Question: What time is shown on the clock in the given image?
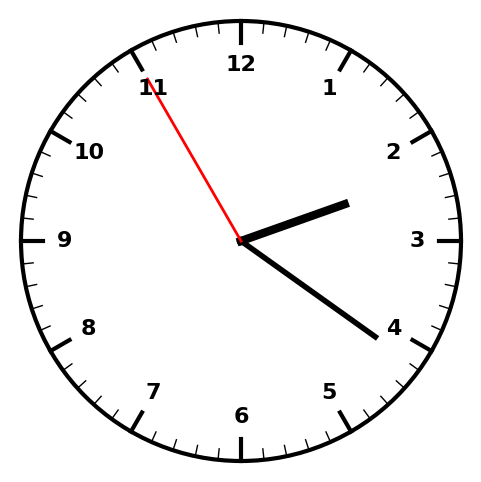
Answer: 02:20:55